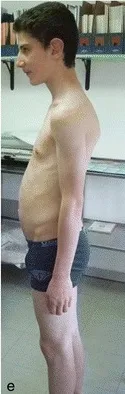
Phenotypic characteristics of the patient at 14 years of age. Hands with long fingers.
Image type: medical_photograph (skin_photograph)